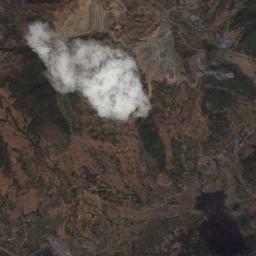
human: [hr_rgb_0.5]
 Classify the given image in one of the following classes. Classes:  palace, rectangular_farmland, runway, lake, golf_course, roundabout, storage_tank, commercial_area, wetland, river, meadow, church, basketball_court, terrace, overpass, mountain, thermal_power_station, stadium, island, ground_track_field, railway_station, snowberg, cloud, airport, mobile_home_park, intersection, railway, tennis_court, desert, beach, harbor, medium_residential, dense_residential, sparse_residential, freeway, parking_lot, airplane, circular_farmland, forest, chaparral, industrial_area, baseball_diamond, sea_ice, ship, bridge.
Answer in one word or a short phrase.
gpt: cloud